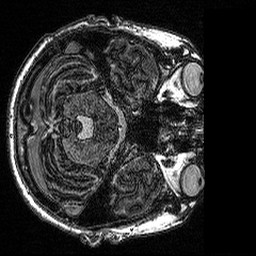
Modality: MP2RAGE
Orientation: axial
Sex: male
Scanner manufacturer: siemens
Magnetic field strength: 3 T
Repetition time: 5 s
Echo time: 0.00292 s